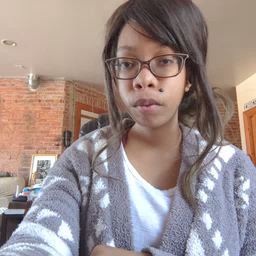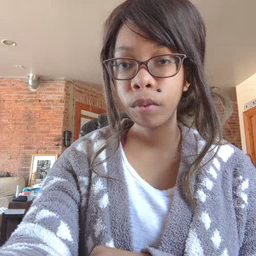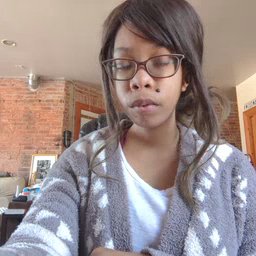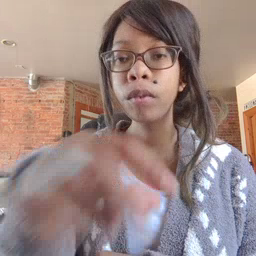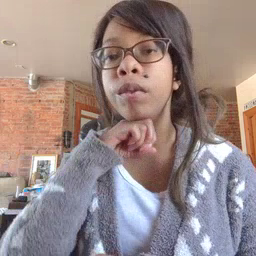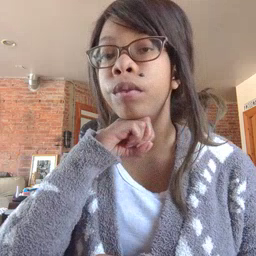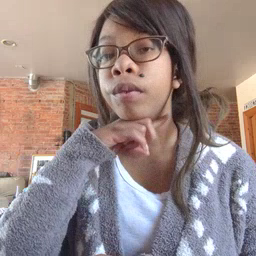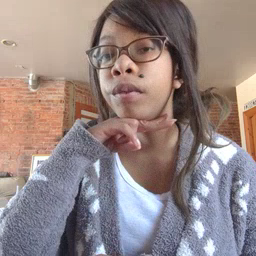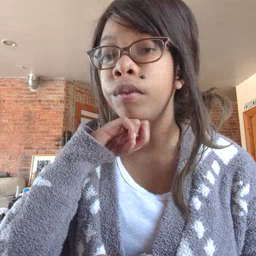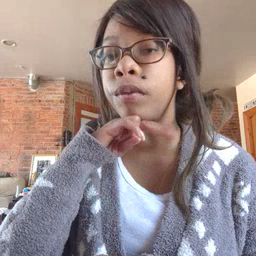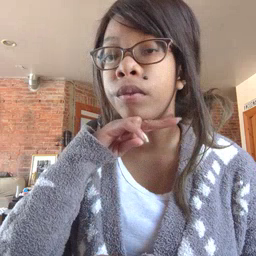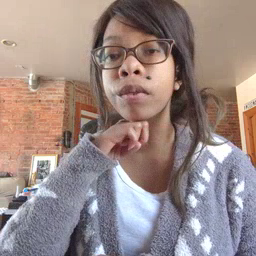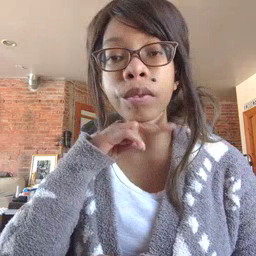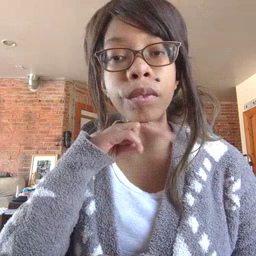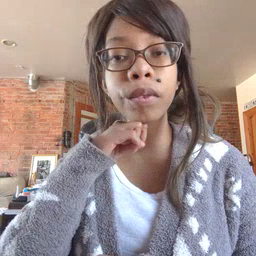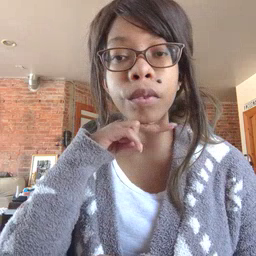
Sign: frog